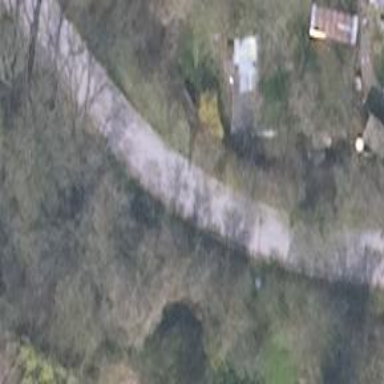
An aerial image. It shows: Unclassified road with asphalt surface.